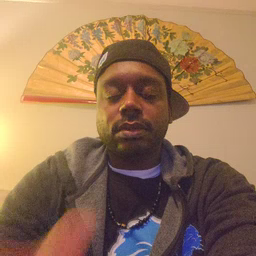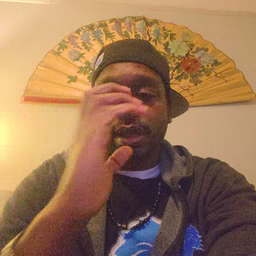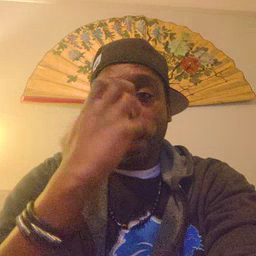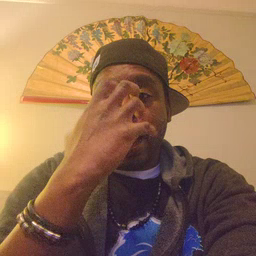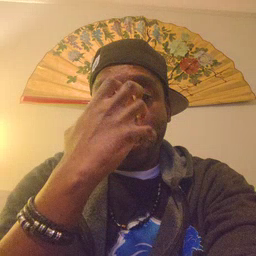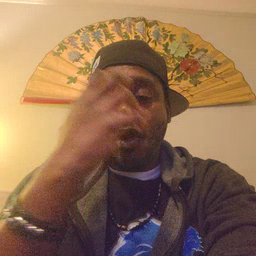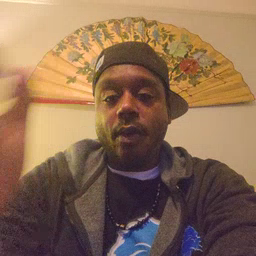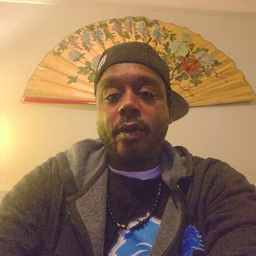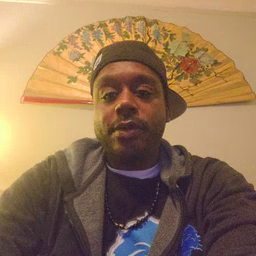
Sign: clown